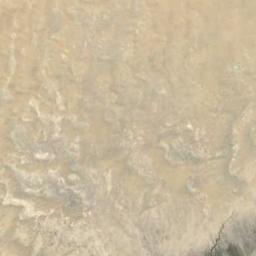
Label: desert